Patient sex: F
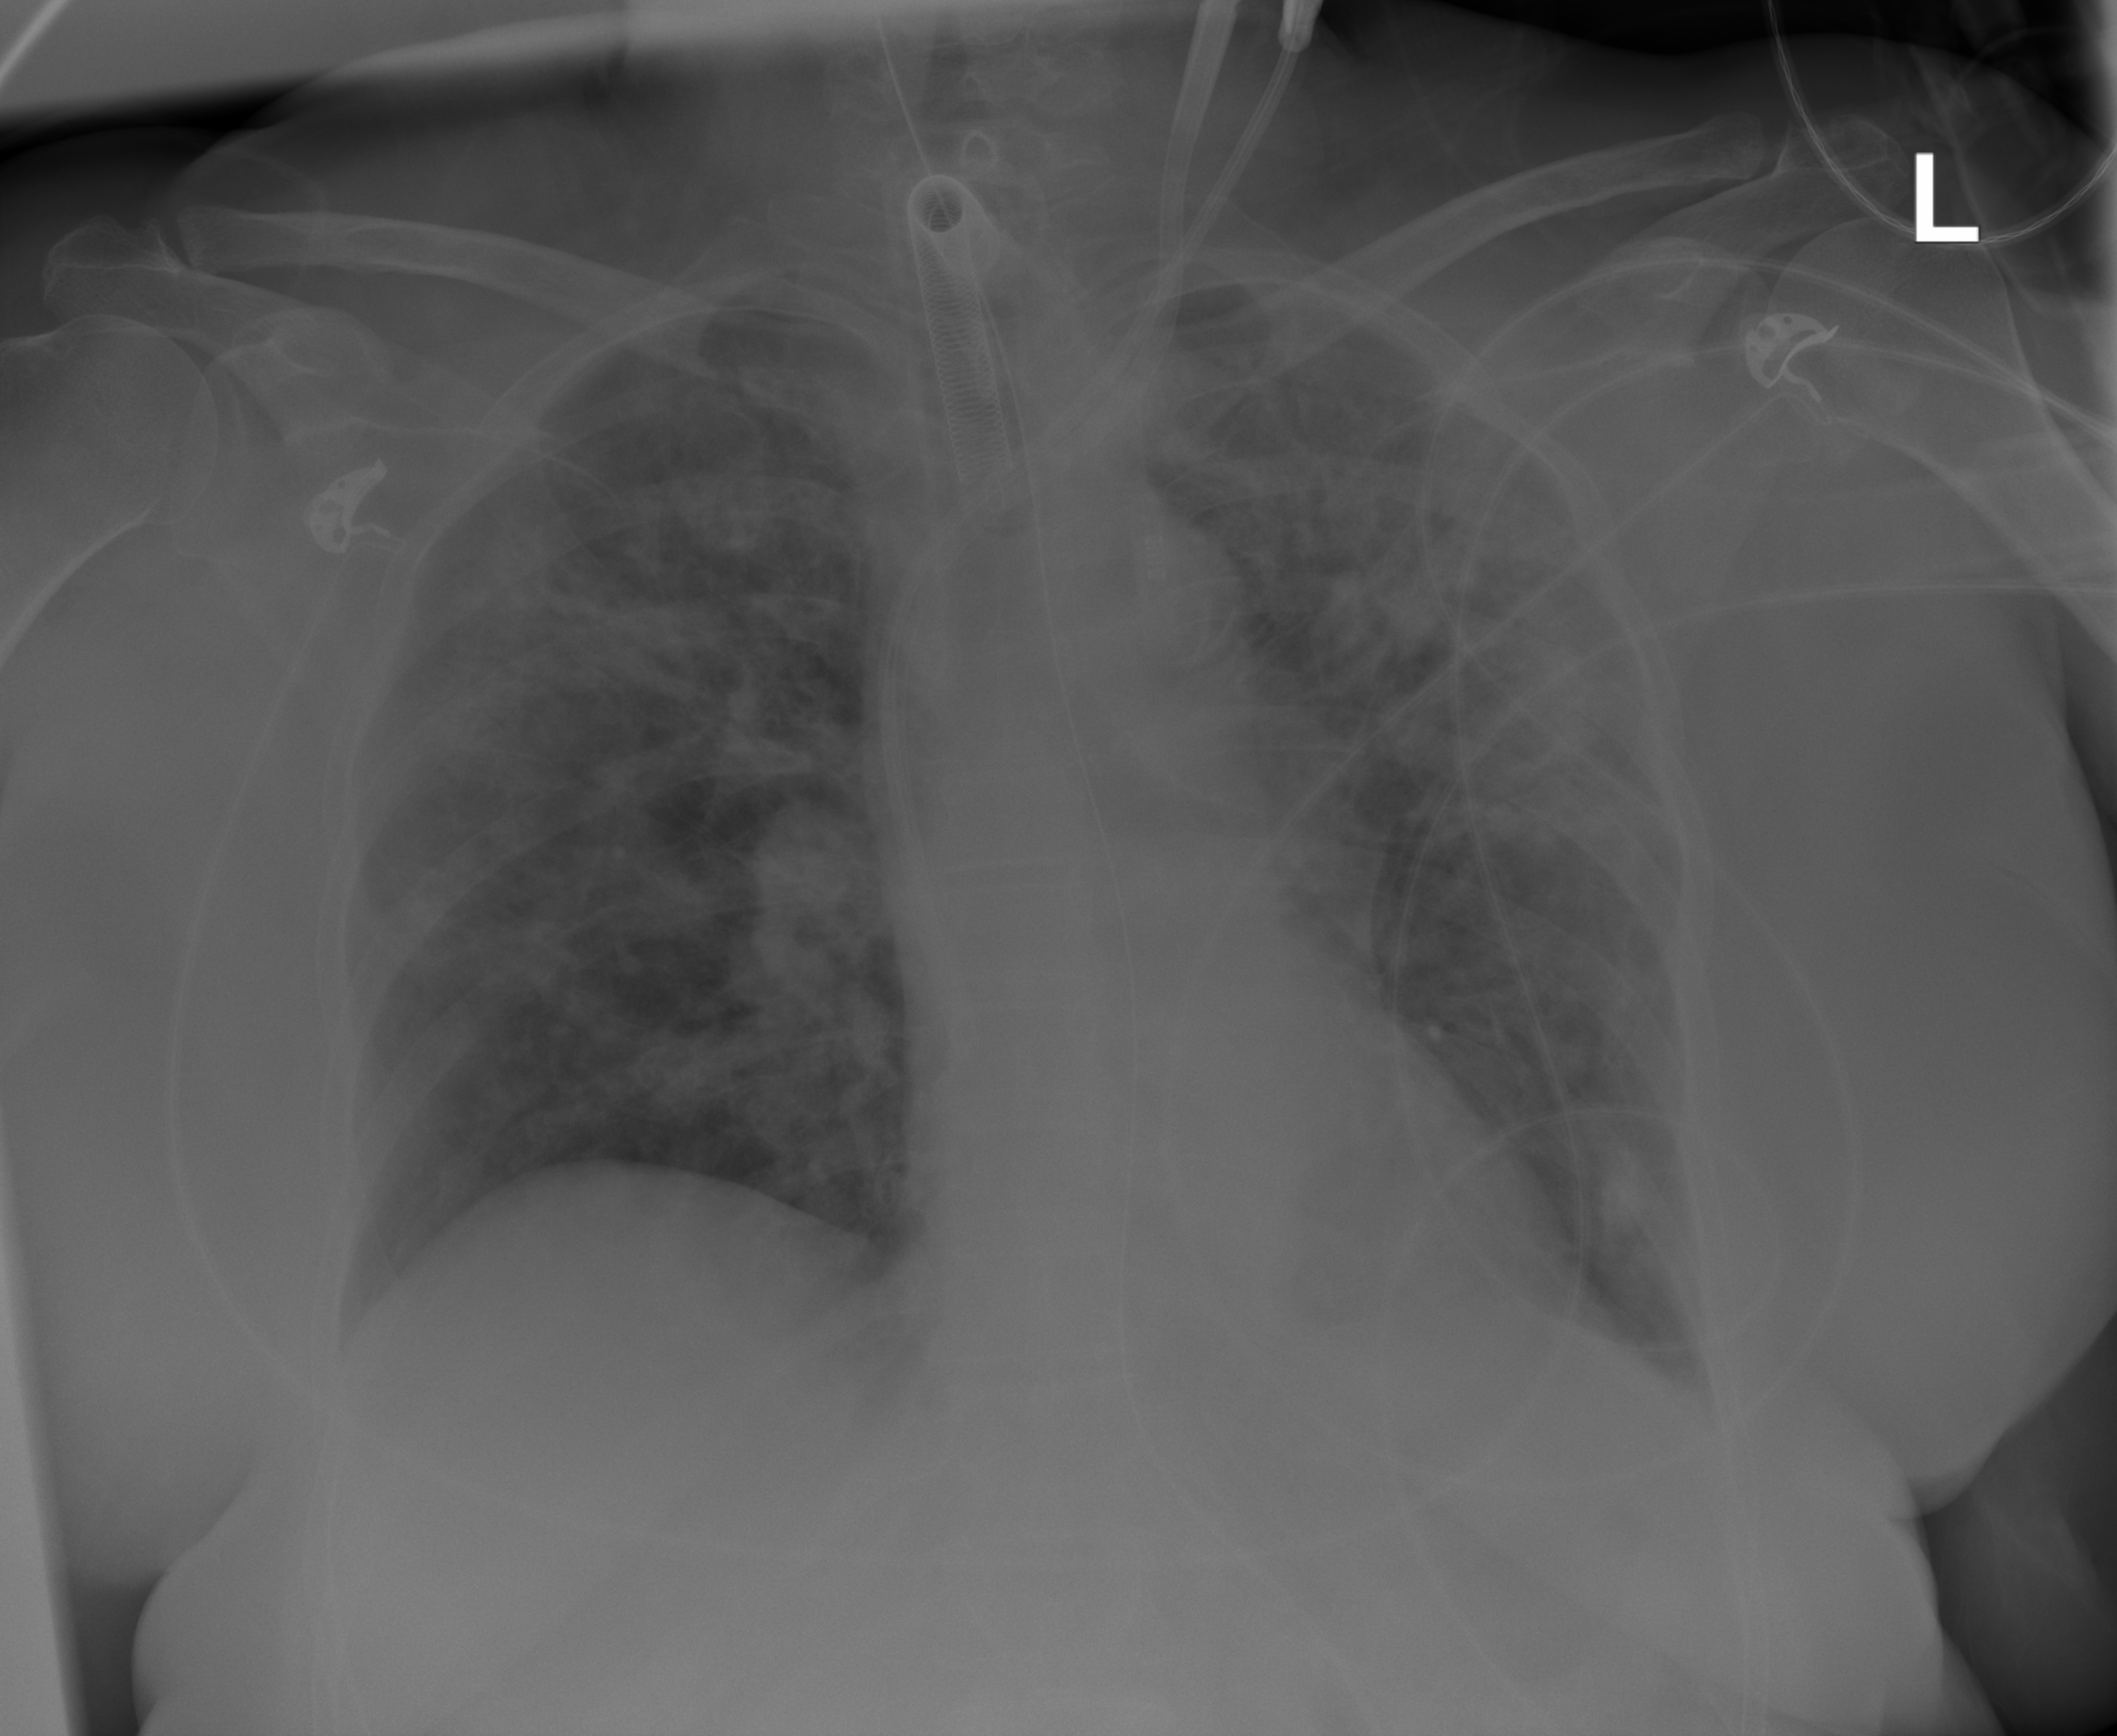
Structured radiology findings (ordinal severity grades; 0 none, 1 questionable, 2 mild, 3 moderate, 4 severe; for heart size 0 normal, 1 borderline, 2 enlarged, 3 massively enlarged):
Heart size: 0
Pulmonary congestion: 0
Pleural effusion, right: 0
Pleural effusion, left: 0
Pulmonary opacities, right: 3
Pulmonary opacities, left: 3
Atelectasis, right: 3
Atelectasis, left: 3